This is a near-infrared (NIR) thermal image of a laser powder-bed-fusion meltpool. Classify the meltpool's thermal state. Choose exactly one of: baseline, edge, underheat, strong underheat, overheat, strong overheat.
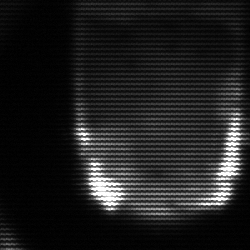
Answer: baseline